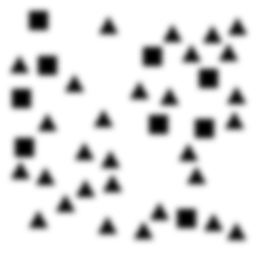
Squares: 9
Triangles: 29
Stars: 0
Total shapes: 38